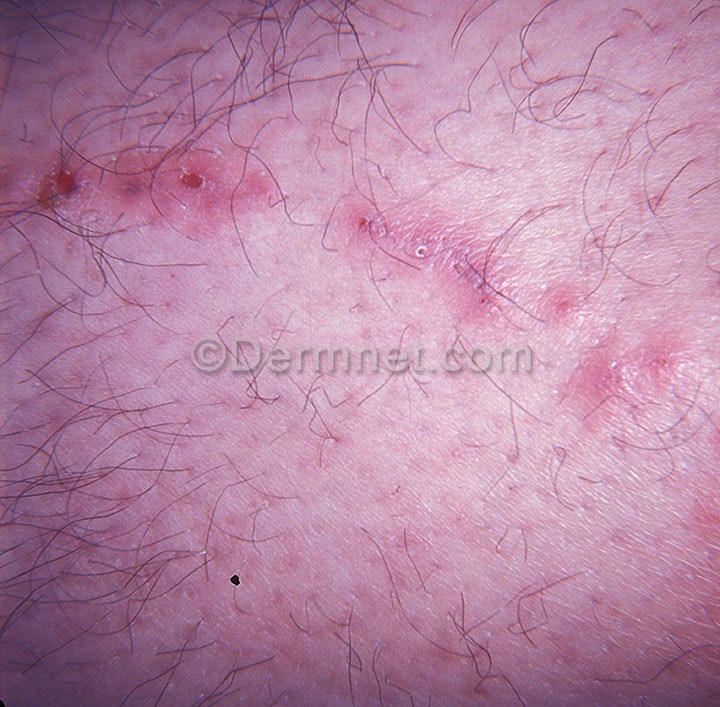
Disease: Scabies Lyme Disease and other Infestations and Bites